Field crop: tomato
Growth stage: 1
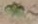
Species: solanum